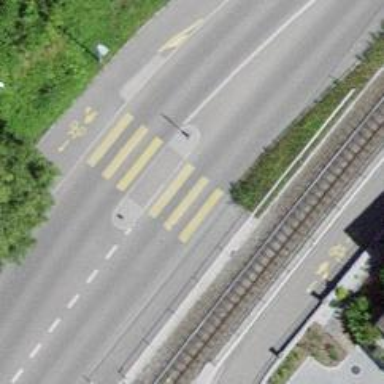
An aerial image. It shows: Uncontrolled crossing with pedestrian island.